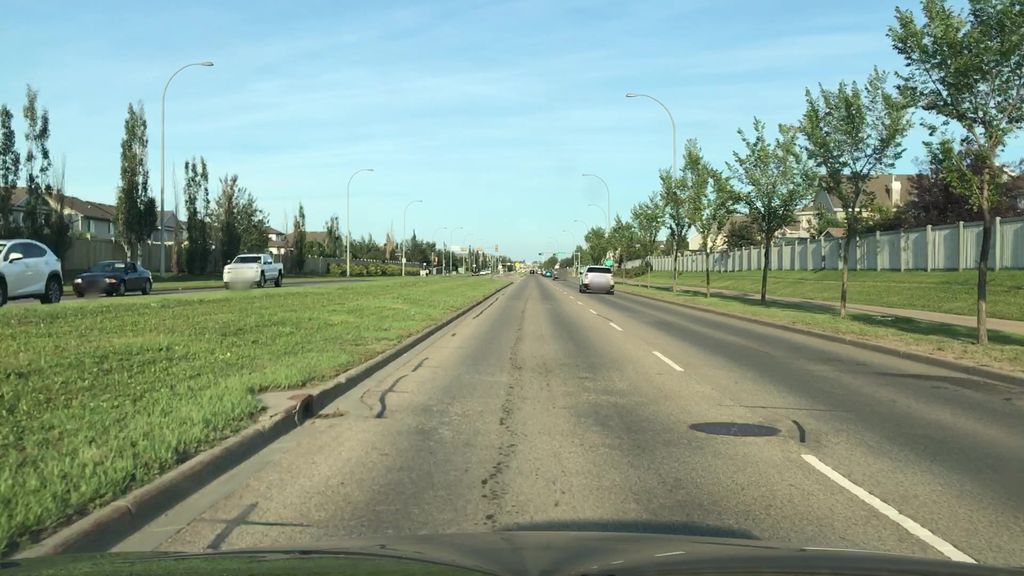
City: edmonton